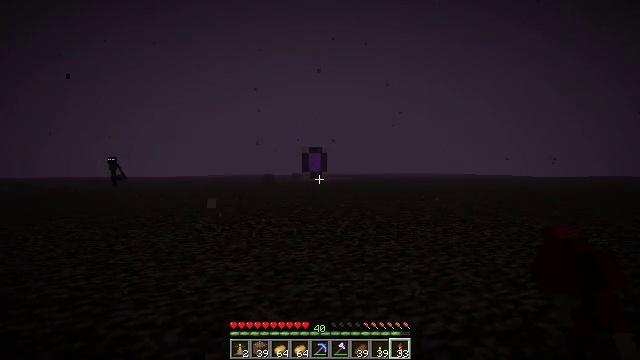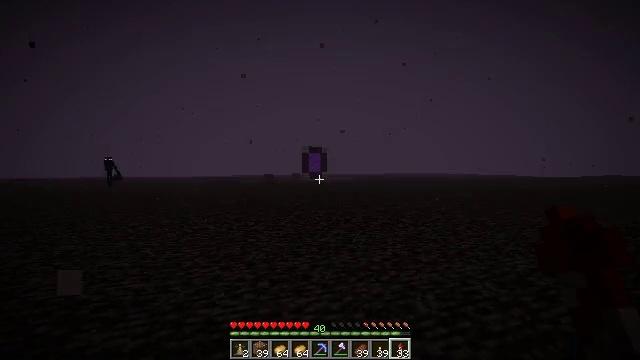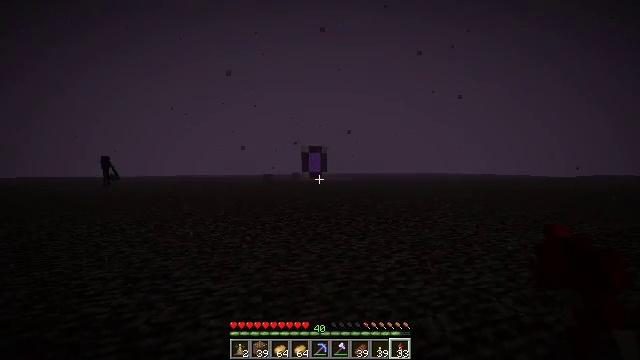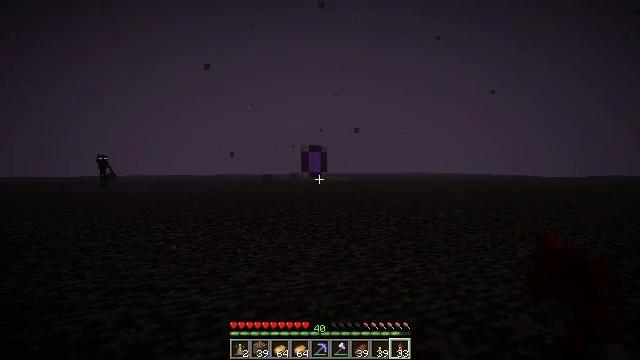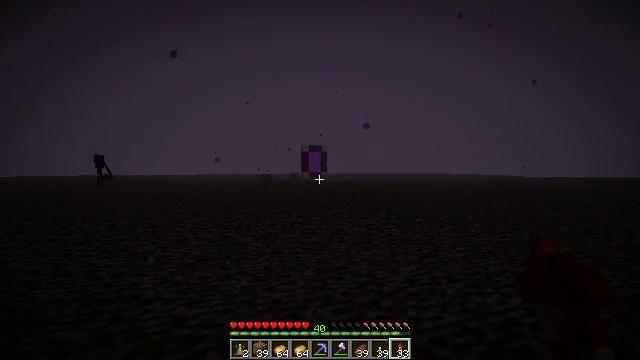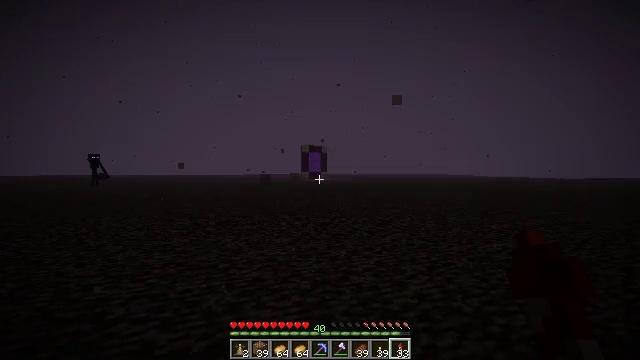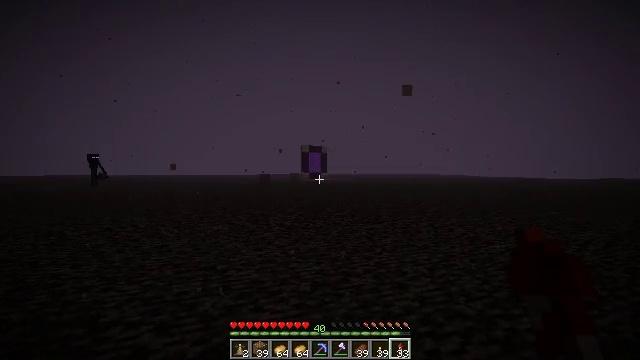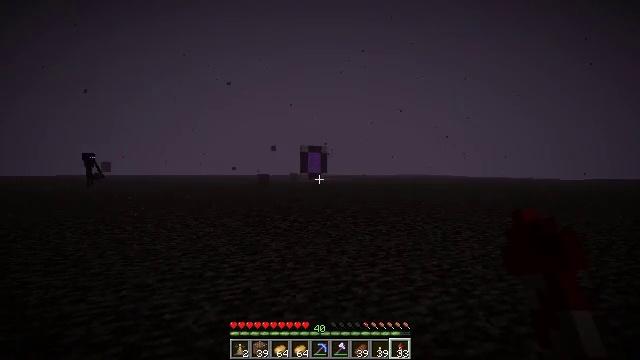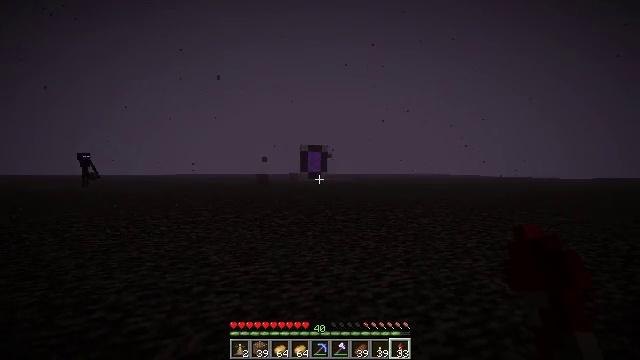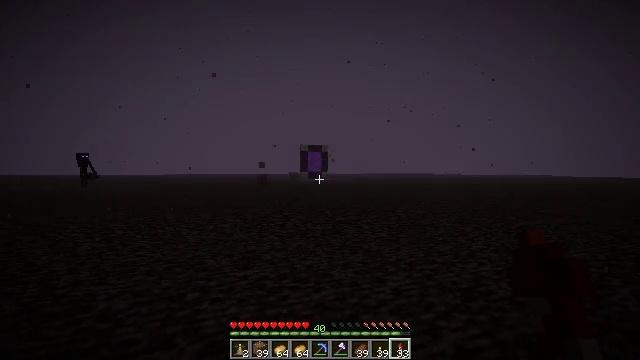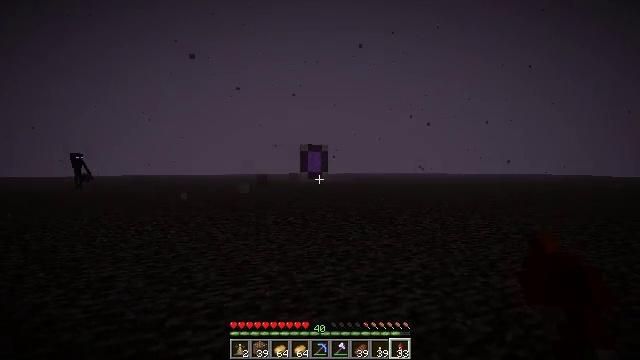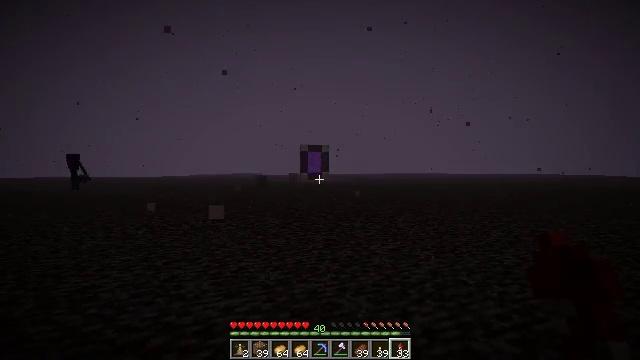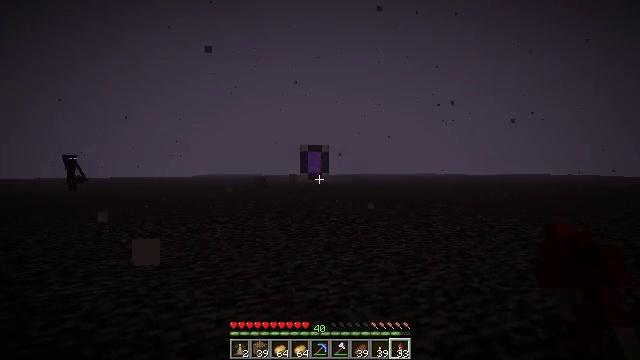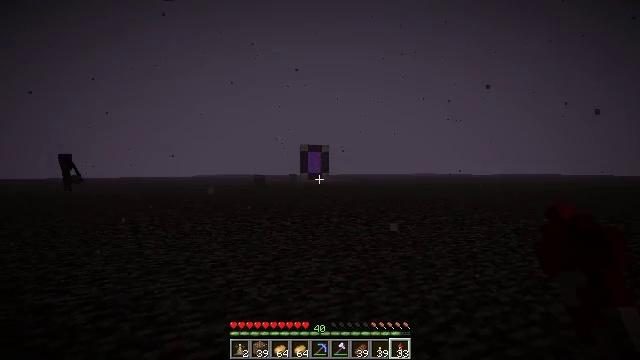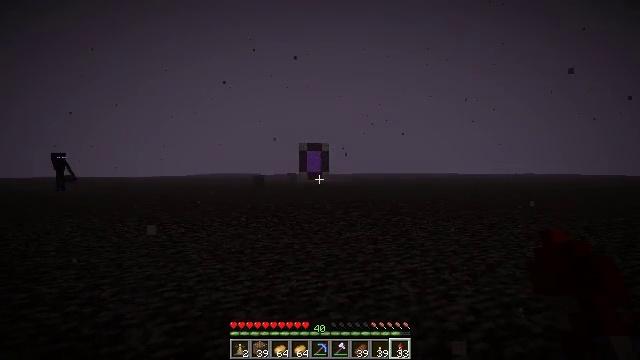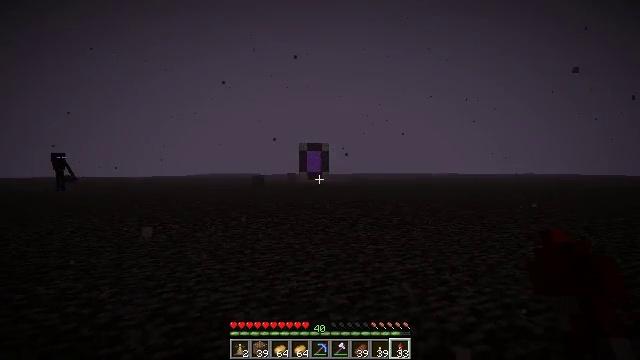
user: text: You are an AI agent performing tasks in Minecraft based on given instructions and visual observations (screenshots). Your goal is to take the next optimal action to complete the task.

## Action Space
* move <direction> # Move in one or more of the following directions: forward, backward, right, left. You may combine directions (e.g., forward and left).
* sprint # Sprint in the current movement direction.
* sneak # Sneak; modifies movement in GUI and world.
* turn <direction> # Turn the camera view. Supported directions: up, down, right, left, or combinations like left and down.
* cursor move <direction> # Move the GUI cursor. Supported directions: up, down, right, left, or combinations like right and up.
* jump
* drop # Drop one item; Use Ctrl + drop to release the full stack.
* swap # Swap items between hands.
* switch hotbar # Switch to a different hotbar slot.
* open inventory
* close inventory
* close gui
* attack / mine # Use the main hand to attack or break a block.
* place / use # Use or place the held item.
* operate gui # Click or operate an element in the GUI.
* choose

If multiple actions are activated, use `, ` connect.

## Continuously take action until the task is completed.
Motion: motion action
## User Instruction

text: Drop a potato.
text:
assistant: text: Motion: move forward
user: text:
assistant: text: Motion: move forward
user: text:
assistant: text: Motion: move forward
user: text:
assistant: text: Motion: move forward
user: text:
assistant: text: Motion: move forward
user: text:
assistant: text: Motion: move forward
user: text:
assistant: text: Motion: move forward
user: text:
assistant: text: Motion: move forward
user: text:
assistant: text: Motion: move forward
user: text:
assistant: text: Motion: move forward
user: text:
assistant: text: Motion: move forward
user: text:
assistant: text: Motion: move forward
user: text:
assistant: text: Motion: move forward
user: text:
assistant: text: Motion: move forward
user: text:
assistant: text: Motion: move forward
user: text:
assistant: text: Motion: move forward
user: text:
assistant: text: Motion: move forward
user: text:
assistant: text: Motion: move forward
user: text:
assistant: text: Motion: move forward
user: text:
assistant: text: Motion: move forward
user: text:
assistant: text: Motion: move forward
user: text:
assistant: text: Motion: move forward
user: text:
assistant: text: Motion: move forward
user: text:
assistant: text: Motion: move forward
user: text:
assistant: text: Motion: move forward
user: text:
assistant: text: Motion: move forward
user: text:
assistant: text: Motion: move forward
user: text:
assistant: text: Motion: move forward
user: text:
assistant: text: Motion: move forward
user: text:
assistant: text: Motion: move forward